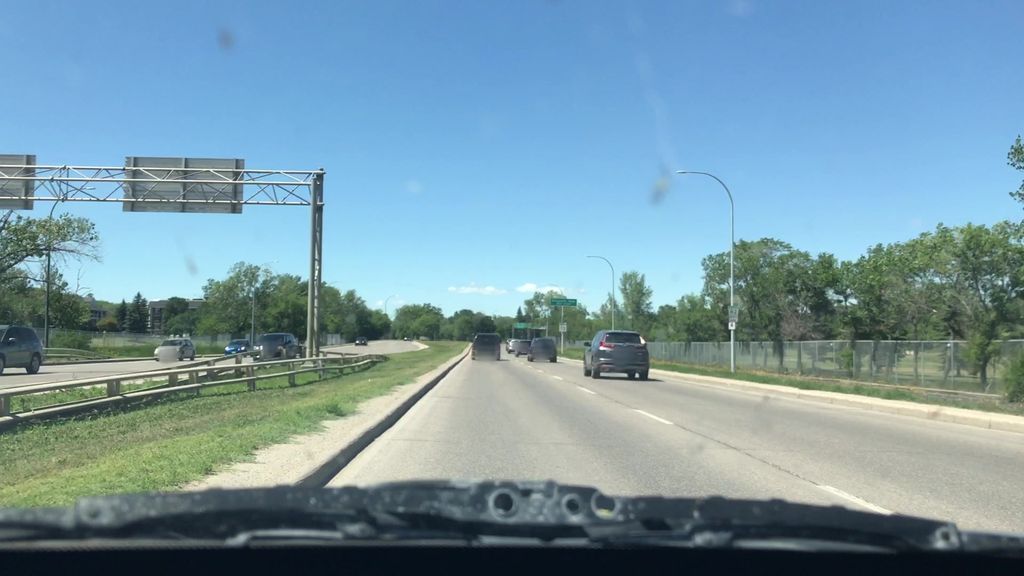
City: winnipeg